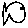
Label: fish